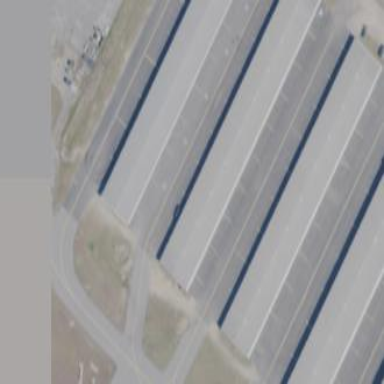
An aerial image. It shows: Hangar located at airport.